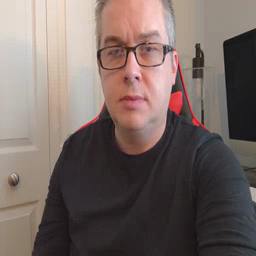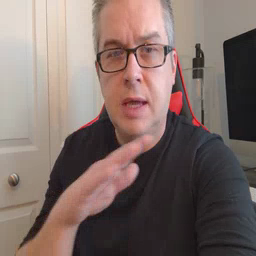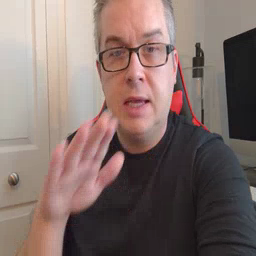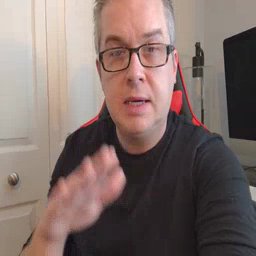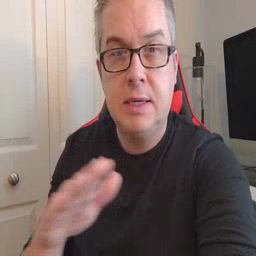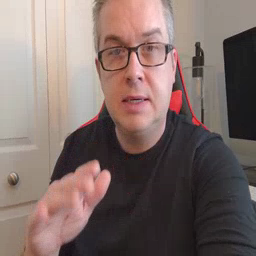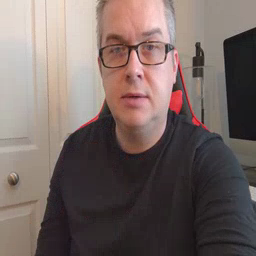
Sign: clean